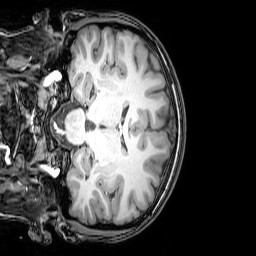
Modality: T1w
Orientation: coronal
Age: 23
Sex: female
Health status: healthy
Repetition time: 0.081 s
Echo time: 0.037 s